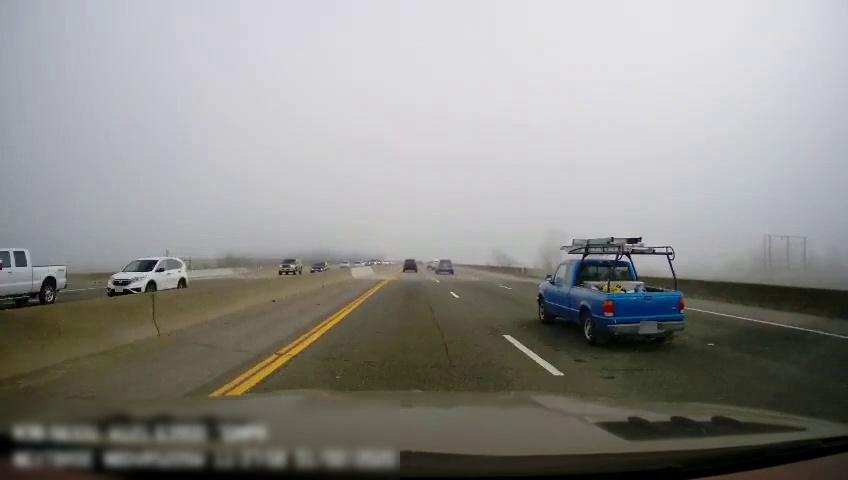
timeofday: Day
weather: Cloudy
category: Drivable Space
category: Drivable Space
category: Vehicles | Truck
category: Vehicles | SUV
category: Vehicles | SUV
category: Vehicles | SUV
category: Vehicles | Car
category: Vehicles | Car
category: Vehicles | SUV
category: Vehicles | SUV
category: Vehicles | Truck
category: Vehicles | SUV
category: Lanes | Current Lane
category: Lanes | Current Lane
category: Lanes | Alternate Lane
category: Lanes | Alternate Lane
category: Lanes | Alternate Lane
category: Lanes | Opposite Lane
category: Lanes | Opposite Lane